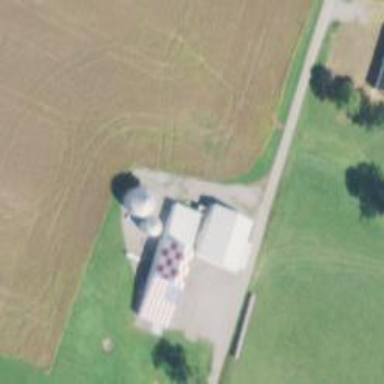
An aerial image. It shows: Silo.